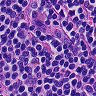
Metastatic tissue present: no